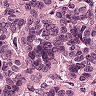
Metastatic tissue present: yes